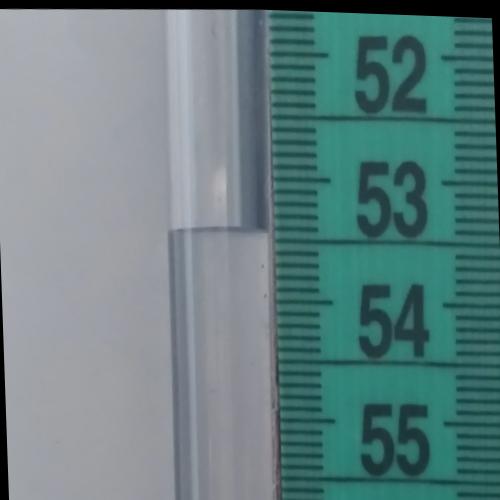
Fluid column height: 53.4 cm